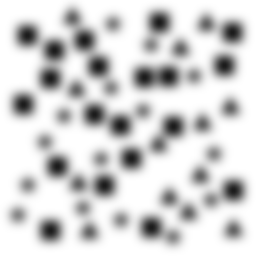
Squares: 20
Triangles: 13
Stars: 15
Total shapes: 48